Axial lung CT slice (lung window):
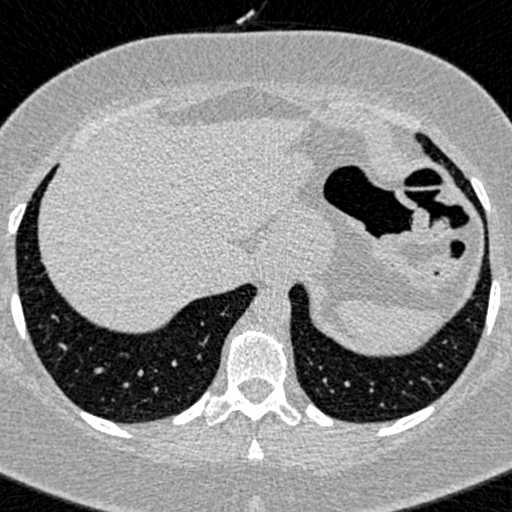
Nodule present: no